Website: bh-photo
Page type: address-validator
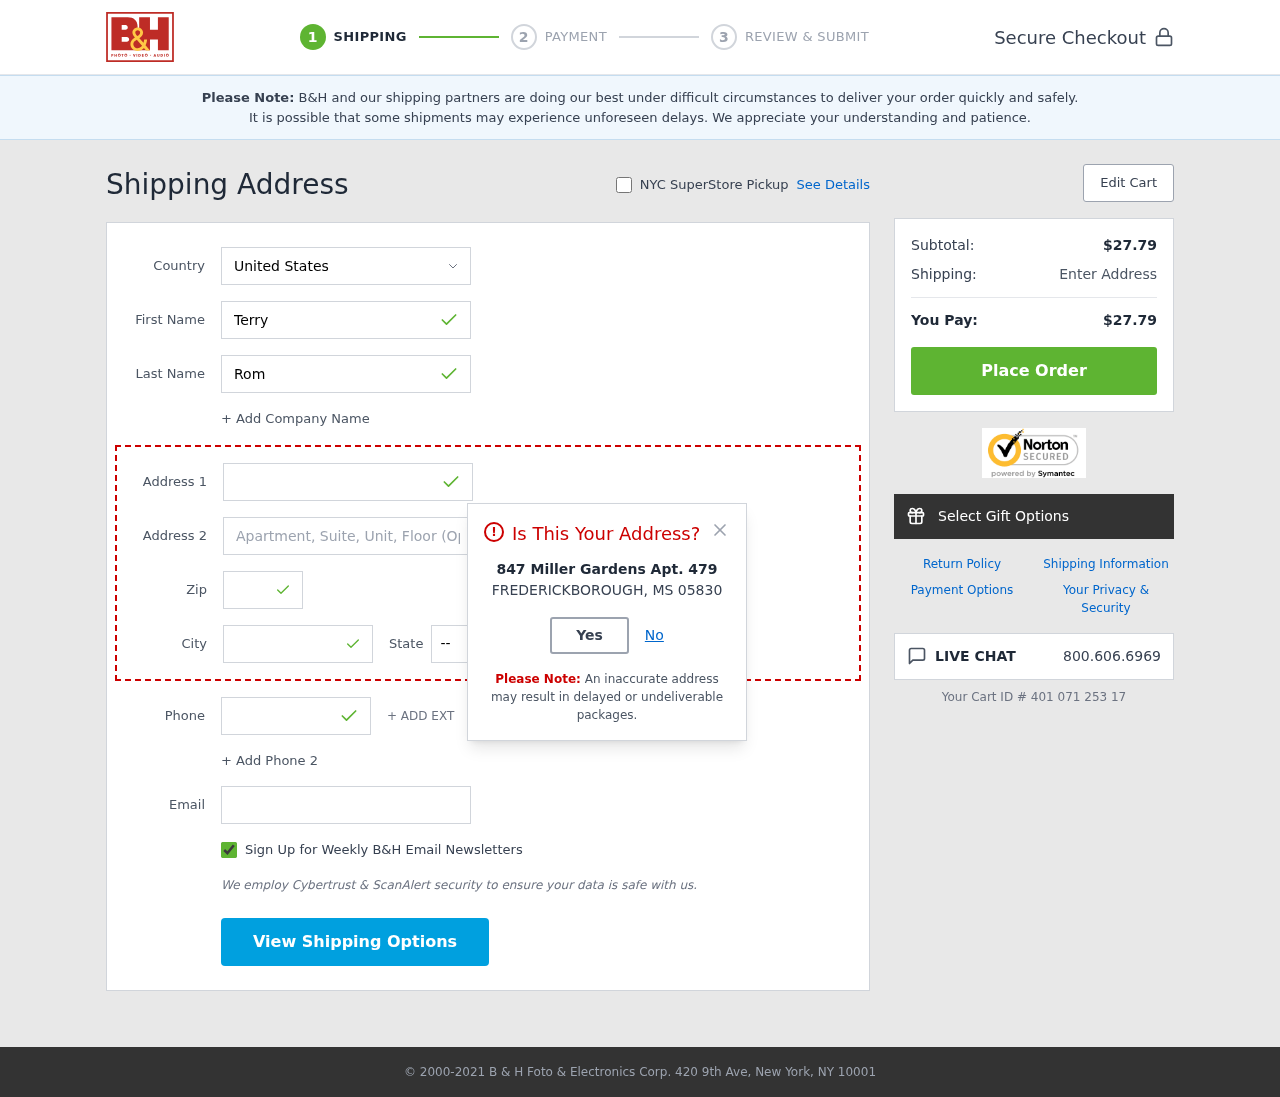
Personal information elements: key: PII_CITY
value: Frederickborough
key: PII_COUNTRY
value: United States
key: PII_EMAIL
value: terryromero@yahoo.com
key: PII_FIRSTNAME
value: Terry
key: PII_LASTNAME
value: Romero
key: PII_PHONE
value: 5959212942
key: PII_POSTCODE
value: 05830
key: PII_STATE_ABBR
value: MS
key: PII_STREET
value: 847 Miller Gardens Apt. 479
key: PII_CITY_MODAL
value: FREDERICKBOROUGH
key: PII_POSTCODE_FULL
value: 05830
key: PII_POSTCODE_NUMERIC
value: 5830
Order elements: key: ORDER_SUBTOTAL
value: $27.79
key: ORDER_TOTAL
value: $27.79
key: ORDER_ID
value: Your Cart ID # 401 071 253 17